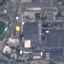
Land use / land cover: Industrial